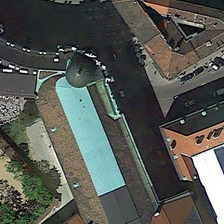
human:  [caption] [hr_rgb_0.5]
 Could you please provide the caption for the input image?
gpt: several cars parked near a church .

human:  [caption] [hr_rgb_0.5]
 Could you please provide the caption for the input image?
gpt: several cars parked near a church .

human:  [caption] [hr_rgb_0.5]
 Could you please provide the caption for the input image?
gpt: several cars parked near a church .

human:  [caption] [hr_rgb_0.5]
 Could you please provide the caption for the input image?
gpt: several cars parked near a church .

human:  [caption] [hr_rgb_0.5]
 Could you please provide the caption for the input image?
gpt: several cars parked near a church .